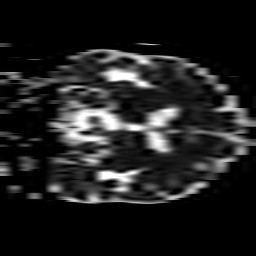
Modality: ADC
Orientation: coronal
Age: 74
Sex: male
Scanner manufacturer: philips
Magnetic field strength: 3 T
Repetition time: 4.634 s
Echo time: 0.07409 s